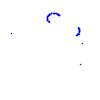
Particle: kaon